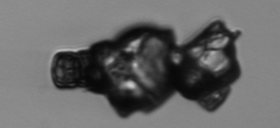
Label: Delphineis